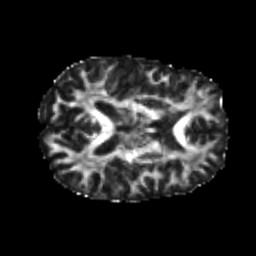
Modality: FA
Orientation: axial
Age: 23
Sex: male
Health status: healthy
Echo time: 0.074 s